Field crop: maize
Growth stage: 2
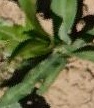
Species: maize